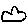
Label: cloud